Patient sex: M
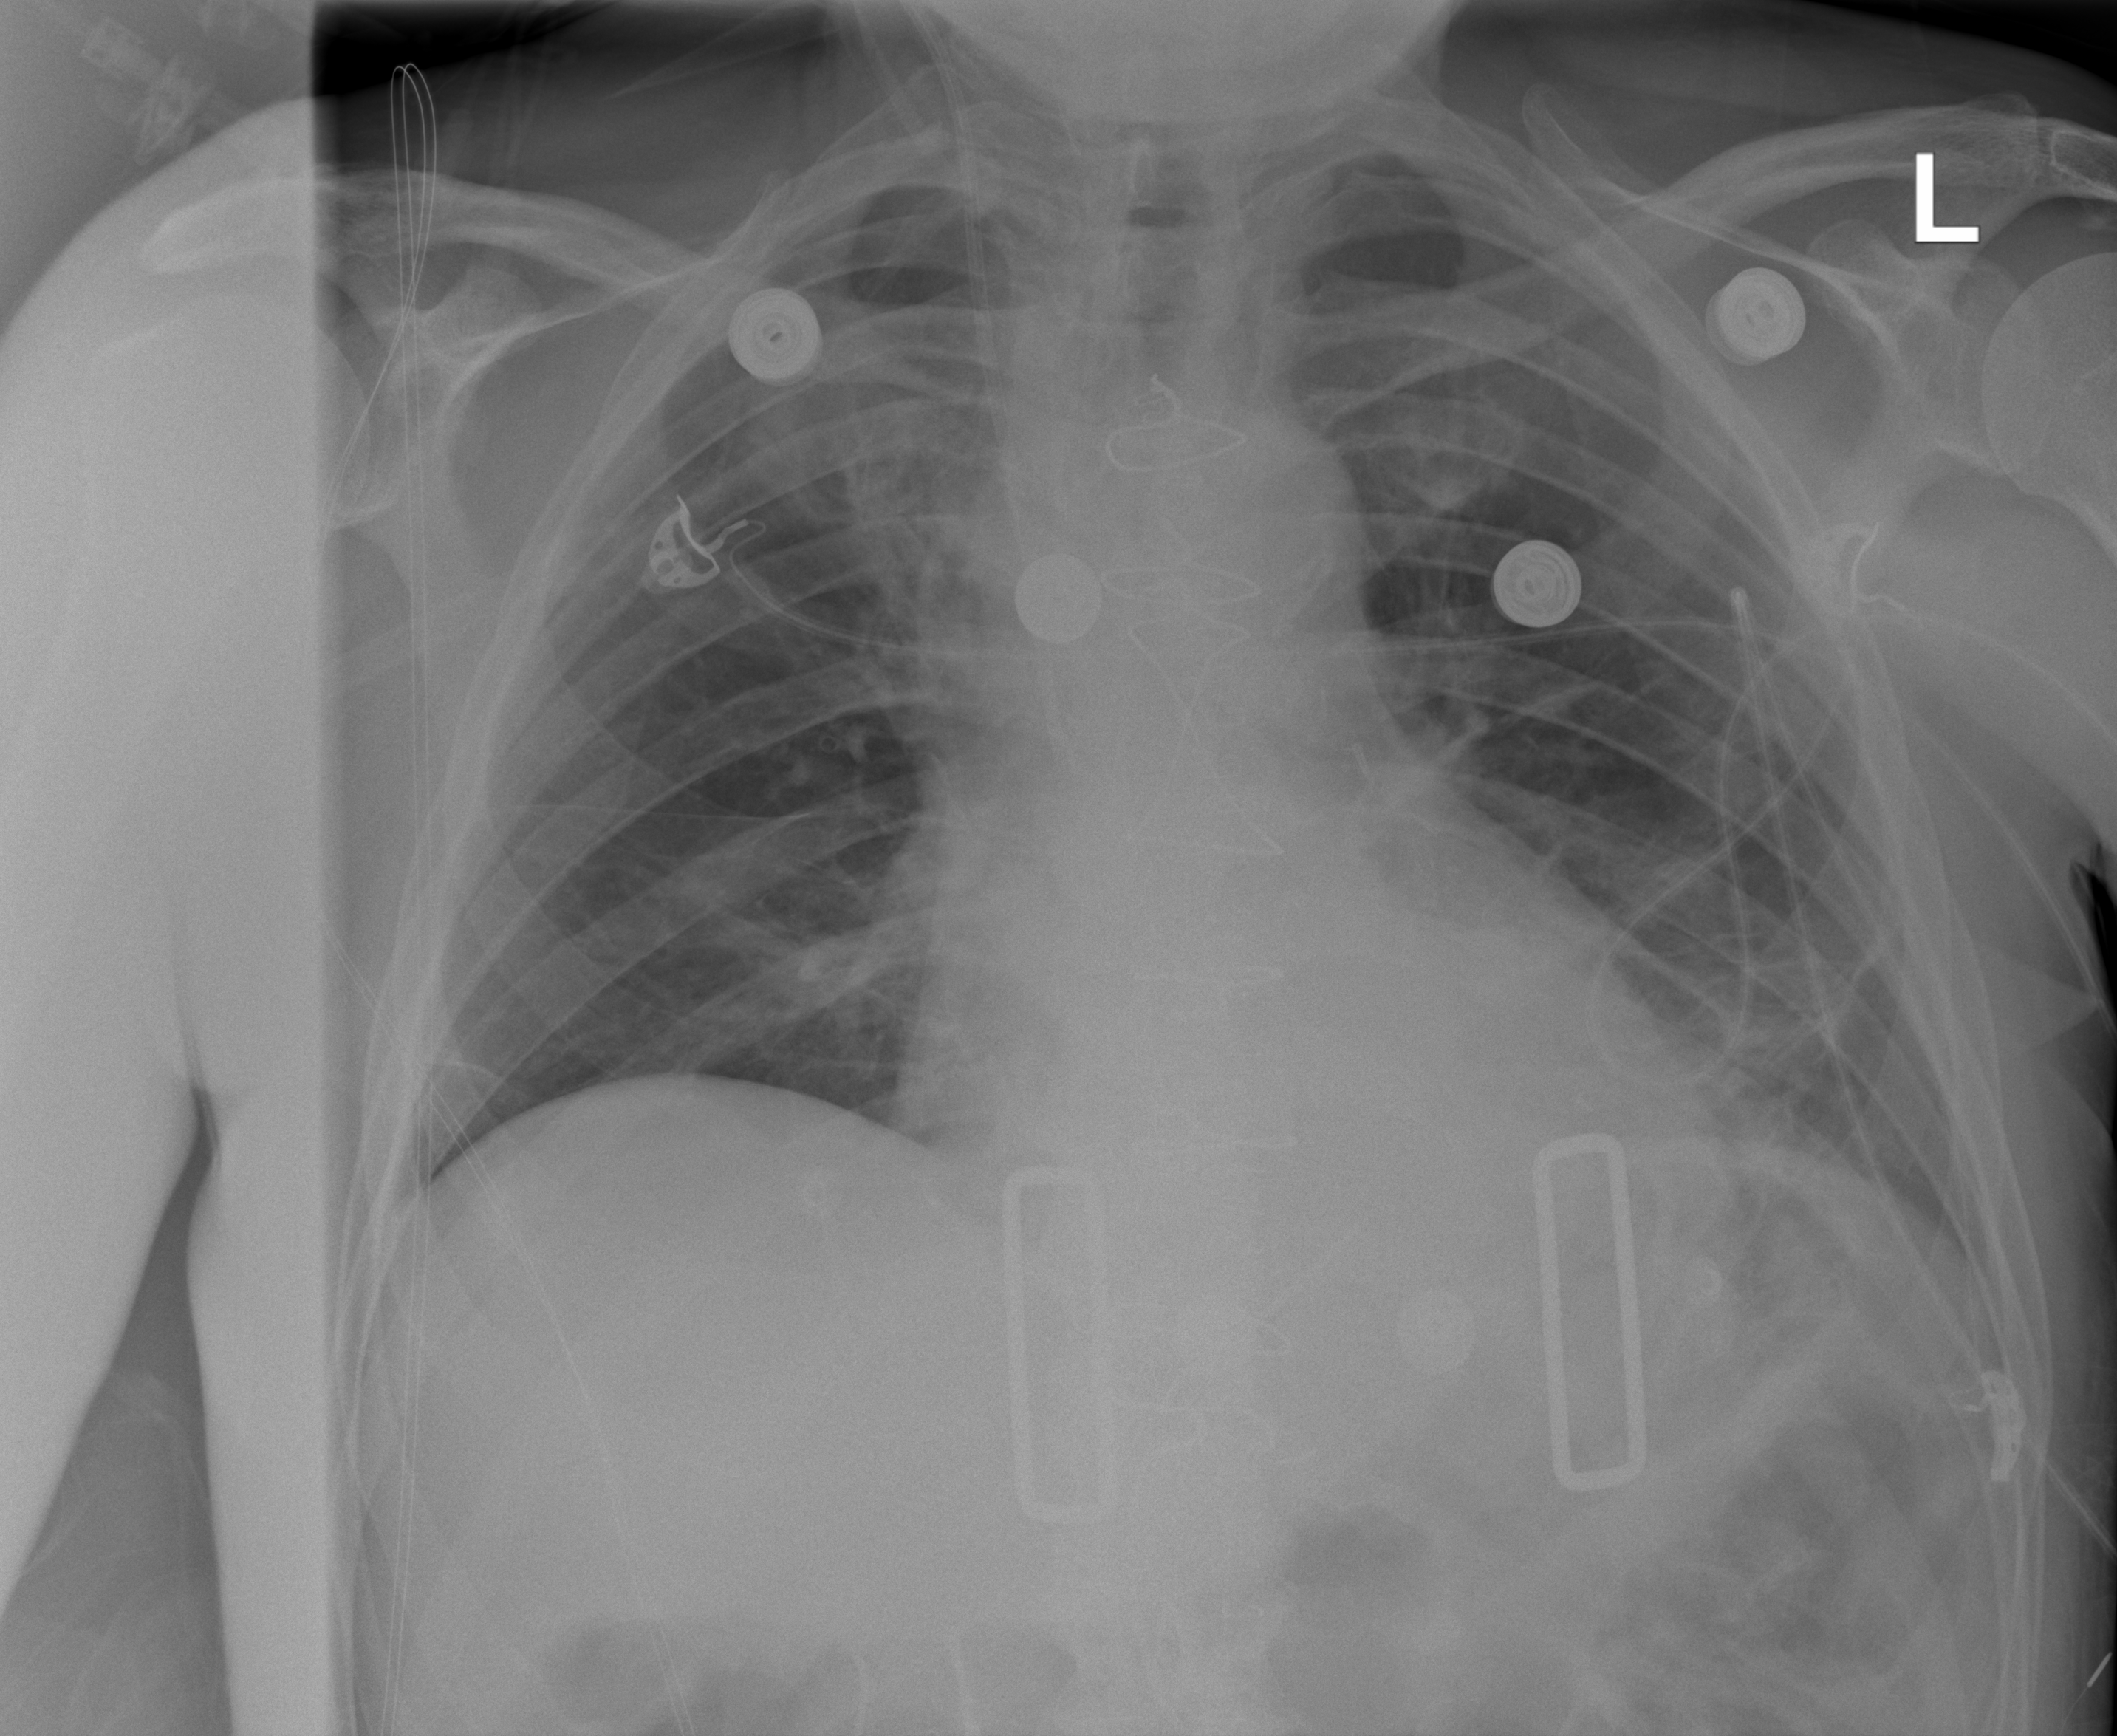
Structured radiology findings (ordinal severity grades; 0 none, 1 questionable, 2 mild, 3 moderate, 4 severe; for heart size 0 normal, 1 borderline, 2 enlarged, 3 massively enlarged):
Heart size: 2
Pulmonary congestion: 0
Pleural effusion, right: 0
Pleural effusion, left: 0
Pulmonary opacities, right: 0
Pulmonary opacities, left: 0
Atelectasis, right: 0
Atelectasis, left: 2